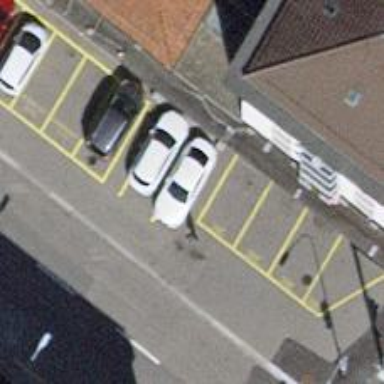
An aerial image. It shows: Parking space is available.